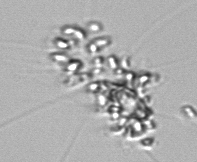
Label: Chaetoceros_didymus_TAG_external_flagellate